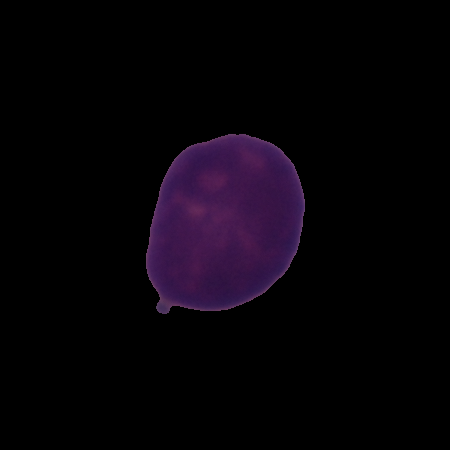
Label: healthy